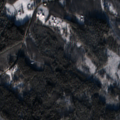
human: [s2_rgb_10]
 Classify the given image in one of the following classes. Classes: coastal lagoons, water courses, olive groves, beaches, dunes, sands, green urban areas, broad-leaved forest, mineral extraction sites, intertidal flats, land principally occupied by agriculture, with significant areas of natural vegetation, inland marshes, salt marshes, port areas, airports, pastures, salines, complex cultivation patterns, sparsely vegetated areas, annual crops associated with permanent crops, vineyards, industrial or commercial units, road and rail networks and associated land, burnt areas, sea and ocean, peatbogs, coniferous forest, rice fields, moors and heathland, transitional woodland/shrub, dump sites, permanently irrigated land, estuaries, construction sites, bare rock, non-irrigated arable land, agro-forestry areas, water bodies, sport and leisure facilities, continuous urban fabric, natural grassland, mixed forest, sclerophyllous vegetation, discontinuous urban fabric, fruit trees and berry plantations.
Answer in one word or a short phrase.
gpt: land principally occupied by agriculture, with significant areas of natural vegetation, coniferous forest, mixed forest